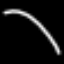
Label: line